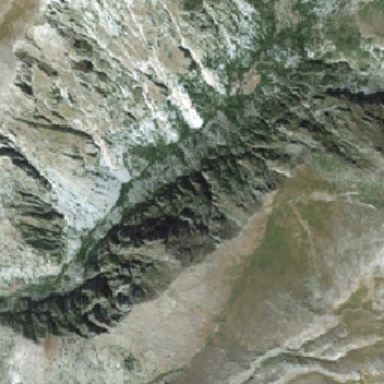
Some white snow is on the mountain .